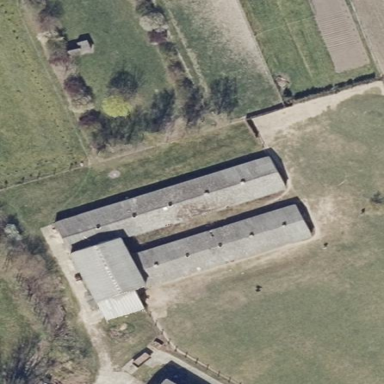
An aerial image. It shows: Cowshed building.